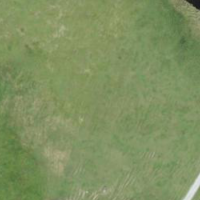
EUNIS habitat code: 25
Species observed at this site:
Caltha palustris